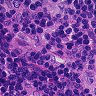
Metastatic tissue present: no